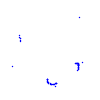
Particle: proton